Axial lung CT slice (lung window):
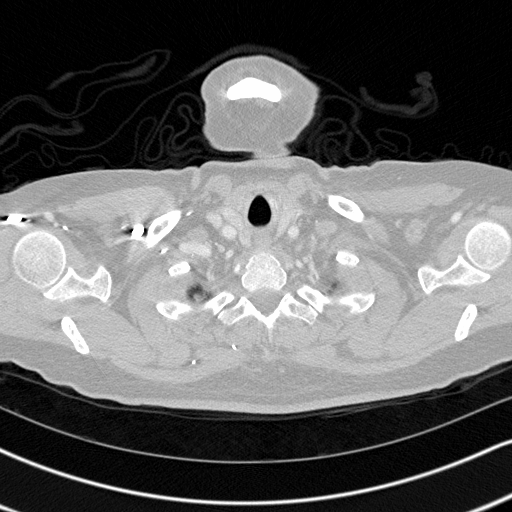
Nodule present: no